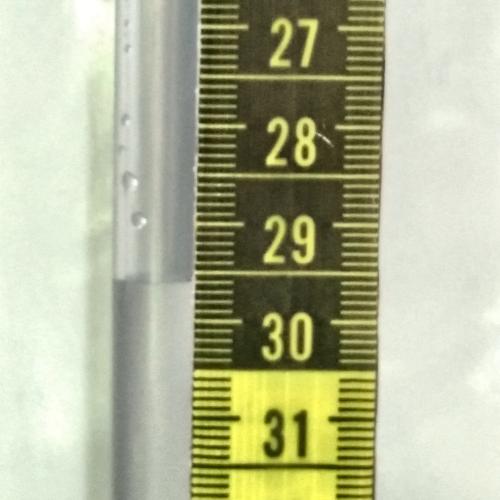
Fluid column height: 29.6 cm